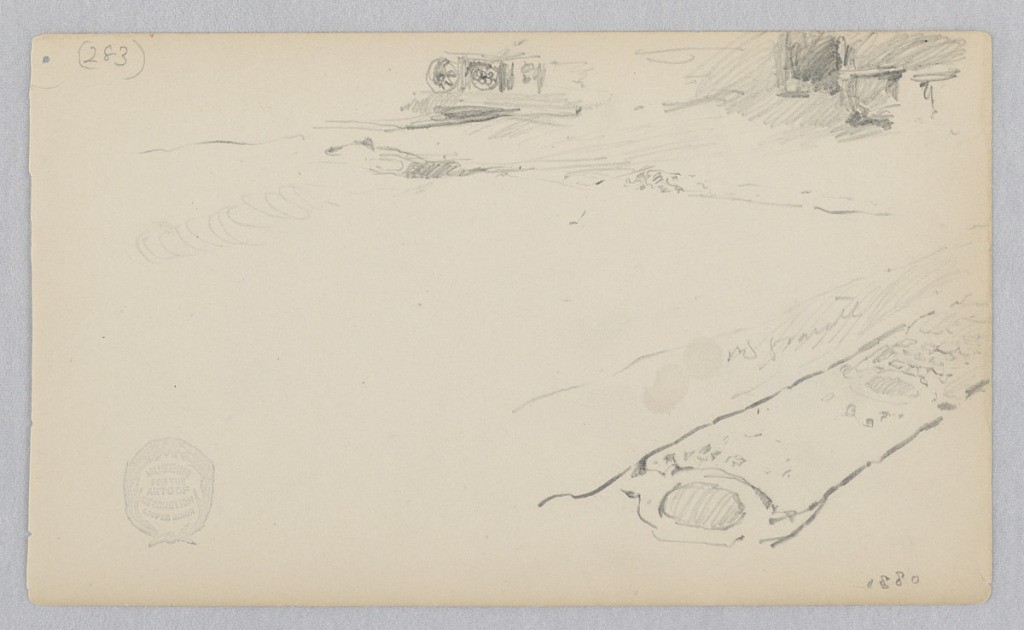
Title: Courtyard
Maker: Robert Frederick Blum, American, 1857–1903
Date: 1880
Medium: Graphite on wove paper
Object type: Drawing
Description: Partial sketch of a courtyard.